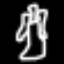
Label: angel